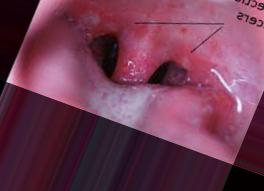
Condition: Mouth Ulcer